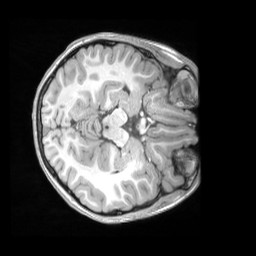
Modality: T1w
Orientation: axial
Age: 11
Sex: male
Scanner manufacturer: siemens
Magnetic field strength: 3 T
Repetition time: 2.53 s
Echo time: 0.00164 s